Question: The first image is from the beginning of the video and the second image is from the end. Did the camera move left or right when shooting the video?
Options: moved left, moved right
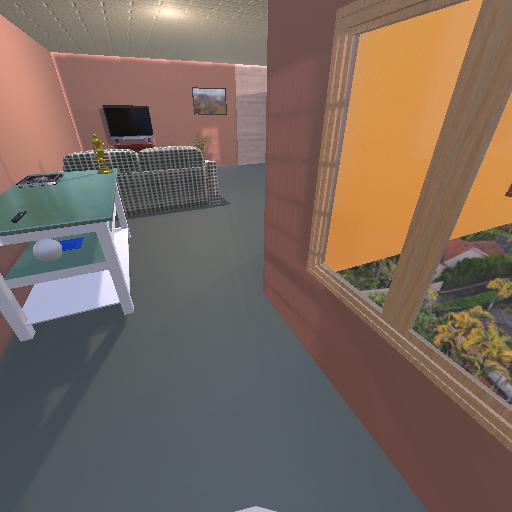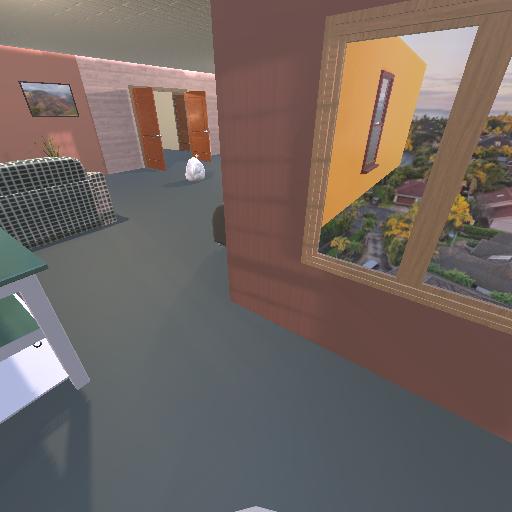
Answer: moved left